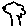
Label: tree